Aerial crown-view tile of a tropical tree (Barro Colorado Island, Panama), acquired 20250512:
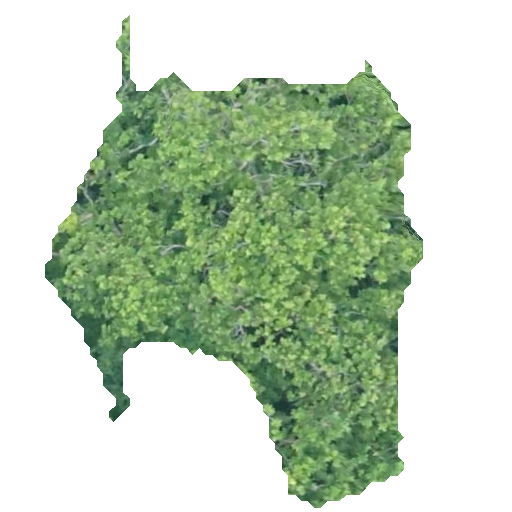
Species: Anacardium excelsum
GBIF accepted scientific name: Anacardium excelsum
Crown area: 155.327 m²